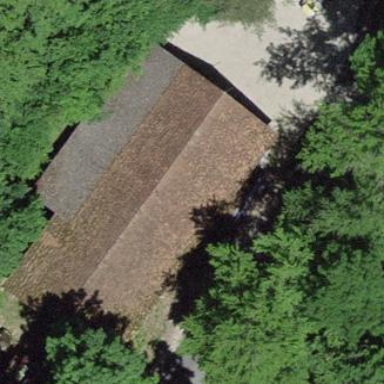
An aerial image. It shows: Barn.